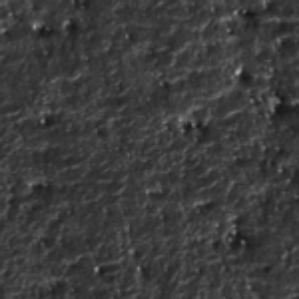
Label: frost